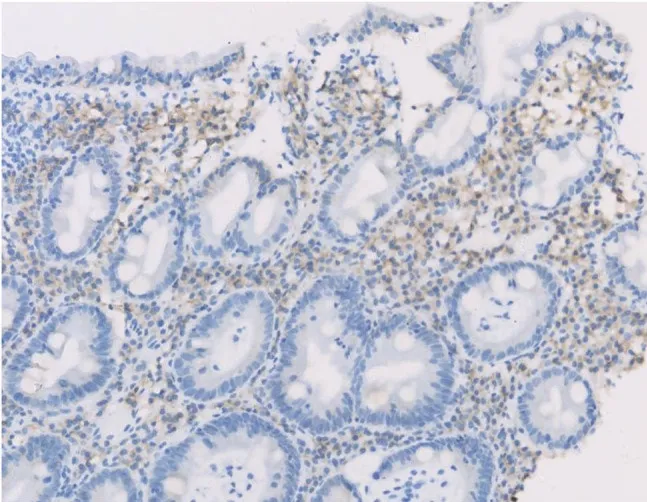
Plasma cells infiltrating in the mucosa are positive immunohistochemical staining for CD138.
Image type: pathology (immunostaining)